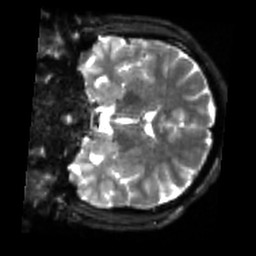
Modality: sbref
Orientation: coronal
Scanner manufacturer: siemens
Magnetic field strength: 3 T
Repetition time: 4 s
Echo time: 0.0594 s